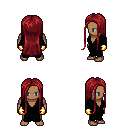
a pixel art fantasy rpg character, male body template, human, dark skin, gray robe, teal pants, brunette extra-long hairstyle, gold gloves, four views (front, back, left, right), 2x2 character sprite sheet, small pixel art, hard edges, no anti-aliasing